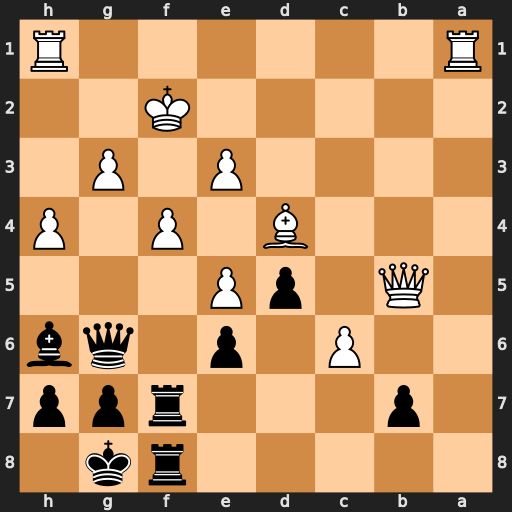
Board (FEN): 5rk1/1p3rpp/2P1p1qb/1Q1pP3/3B1P1P/4P1P1/5K2/R6R
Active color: b
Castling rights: -
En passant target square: -
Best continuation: Bxf4 gxf4 Rxf4+